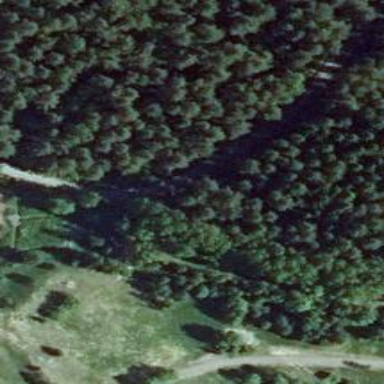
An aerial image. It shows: Disc golf tee.